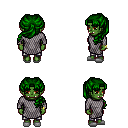
a pixel art fantasy rpg character, female body template, orc, green skin, chain mail, metal pants, green princess hairstyle, bracelets, white slippers, four views (front, back, left, right), 2x2 character sprite sheet, small pixel art, hard edges, no anti-aliasing